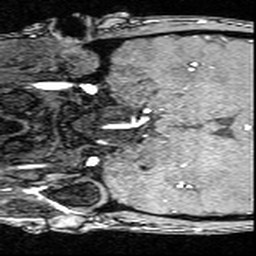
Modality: angio
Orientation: coronal
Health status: ill
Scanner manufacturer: siemens
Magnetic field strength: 3 T
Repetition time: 0.022 s
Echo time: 0.00395 s